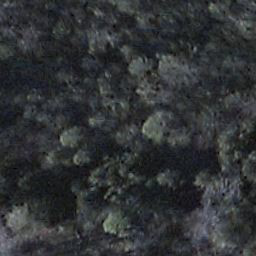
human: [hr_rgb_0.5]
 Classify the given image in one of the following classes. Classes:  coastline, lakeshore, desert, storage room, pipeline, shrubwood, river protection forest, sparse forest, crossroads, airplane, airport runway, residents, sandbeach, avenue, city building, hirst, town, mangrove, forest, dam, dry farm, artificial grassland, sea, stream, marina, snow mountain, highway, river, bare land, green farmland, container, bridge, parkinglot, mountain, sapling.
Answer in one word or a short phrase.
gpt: shrubwood